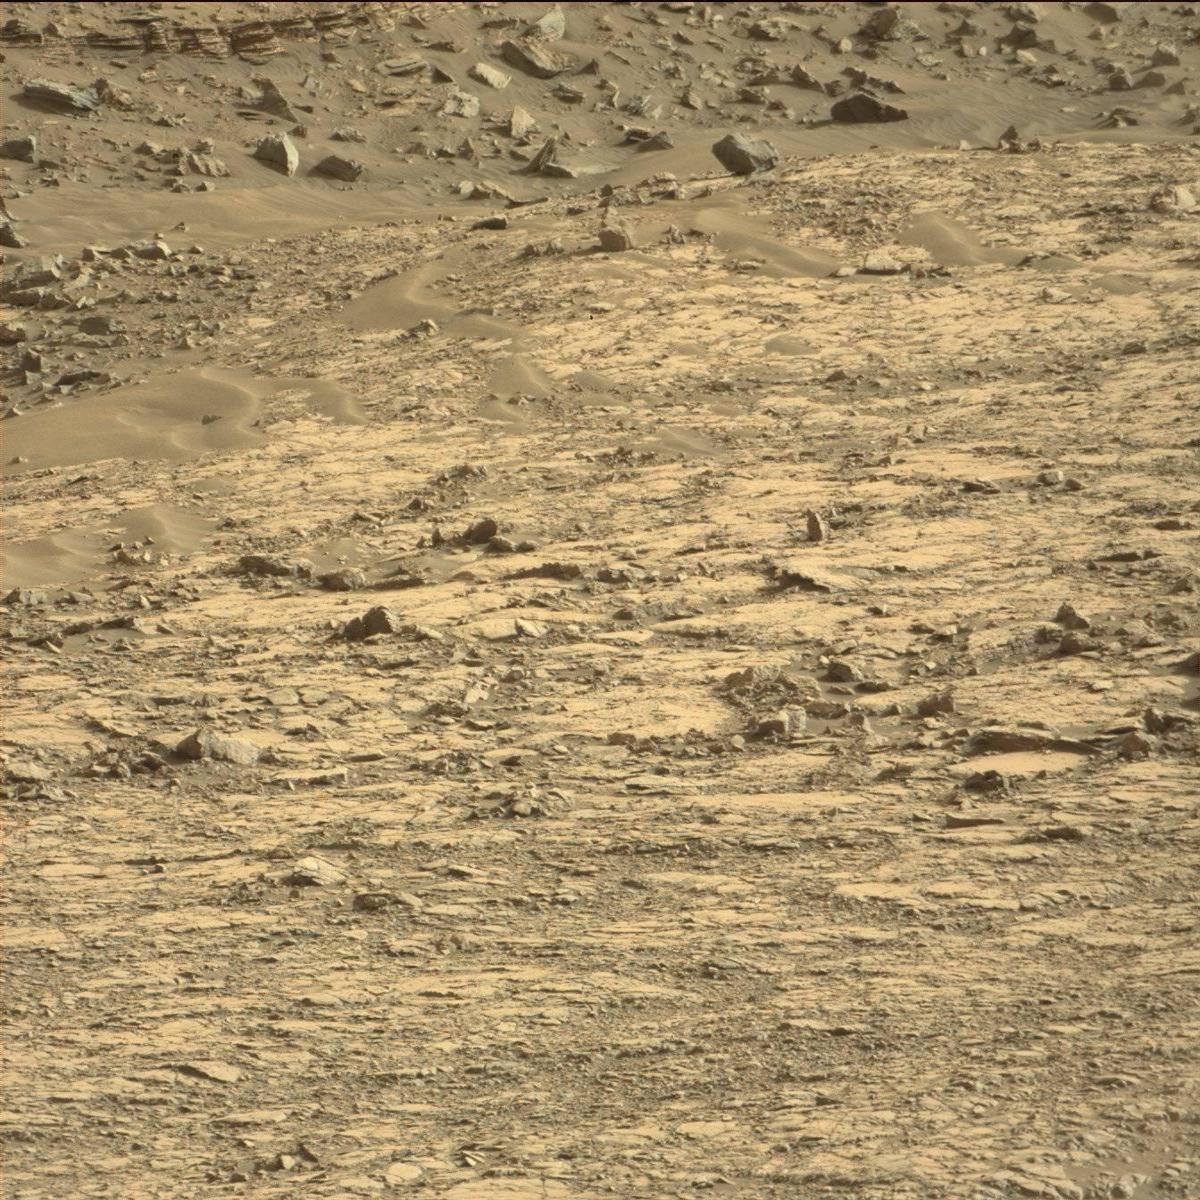
Terrain classes present: Bedrock, Sand / Soil